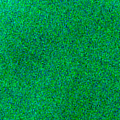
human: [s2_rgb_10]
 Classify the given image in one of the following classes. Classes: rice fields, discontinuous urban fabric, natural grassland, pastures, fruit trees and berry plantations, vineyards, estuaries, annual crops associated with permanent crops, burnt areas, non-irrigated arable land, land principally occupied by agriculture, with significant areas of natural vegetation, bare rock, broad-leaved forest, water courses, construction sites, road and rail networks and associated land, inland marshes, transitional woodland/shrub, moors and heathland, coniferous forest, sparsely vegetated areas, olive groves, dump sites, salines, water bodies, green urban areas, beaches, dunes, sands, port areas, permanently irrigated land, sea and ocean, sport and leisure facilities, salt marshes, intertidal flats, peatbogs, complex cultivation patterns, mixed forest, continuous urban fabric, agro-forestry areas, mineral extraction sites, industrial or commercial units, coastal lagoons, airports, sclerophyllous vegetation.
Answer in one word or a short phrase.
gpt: sea and ocean